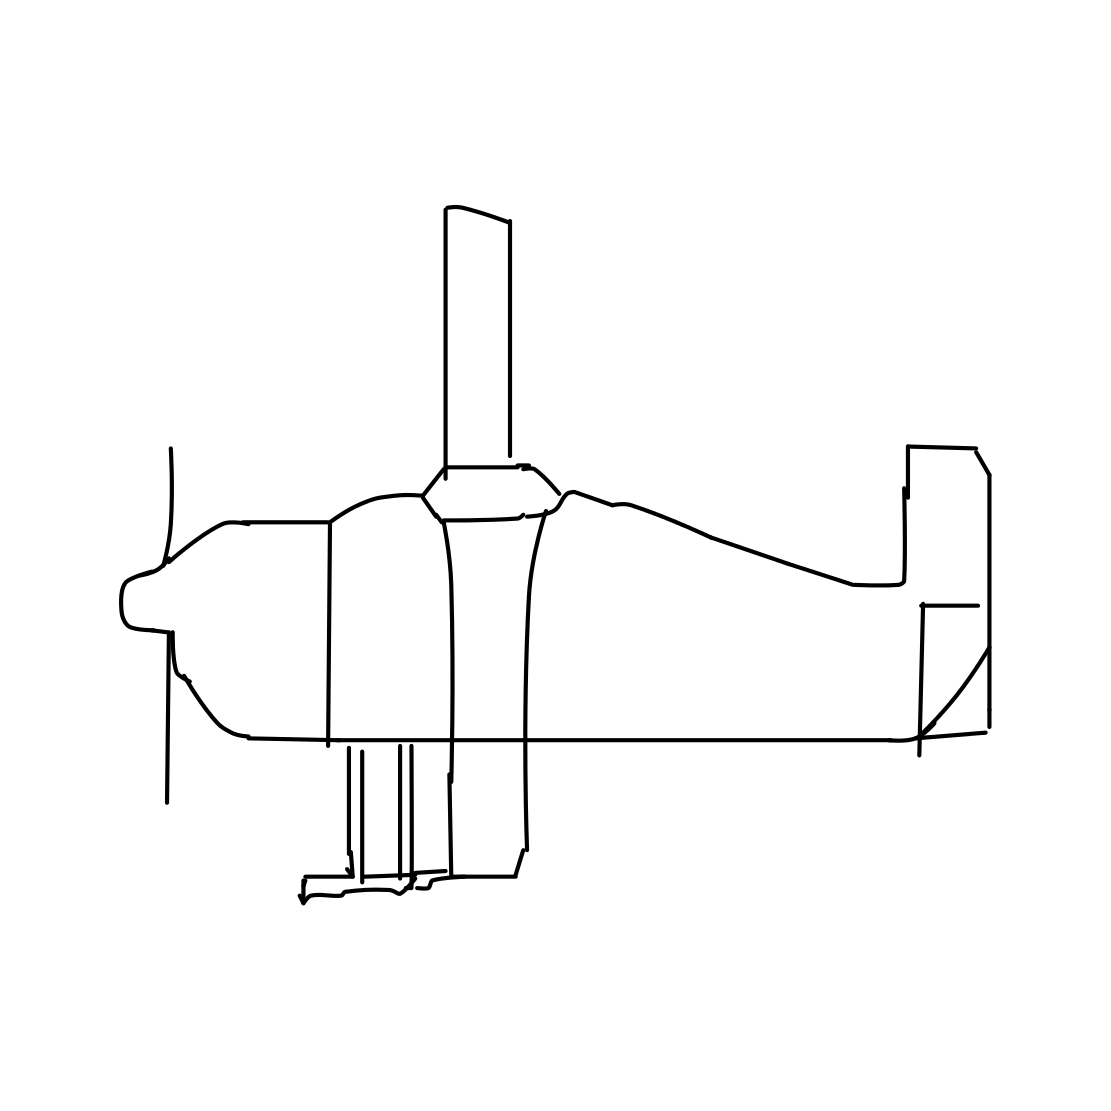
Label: airplane